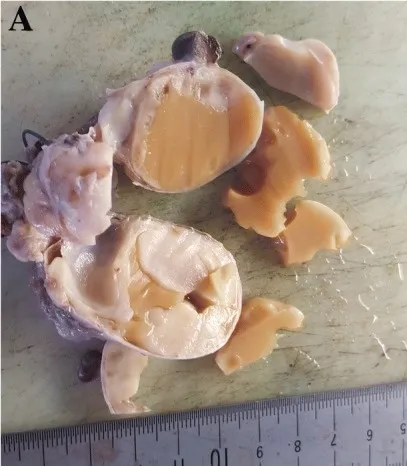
Macroscopic aspects of the ovarian tumors. A (right ovary): a well circumscribed solido-cystic tumor, the cut surface showed a vaguely lobulated whitish tumor with cystic areas filled of pasty yellowish material.
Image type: pathology (immunostaining)